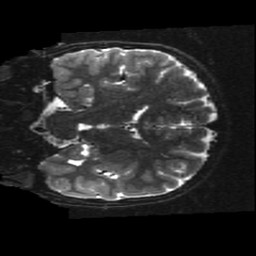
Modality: T2w
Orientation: coronal
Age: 12
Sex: male
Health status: ill
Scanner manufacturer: ge
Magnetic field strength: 3 T
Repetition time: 7.5 s
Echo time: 0.1015 s